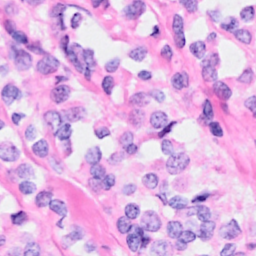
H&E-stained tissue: Breast